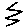
Label: zigzag